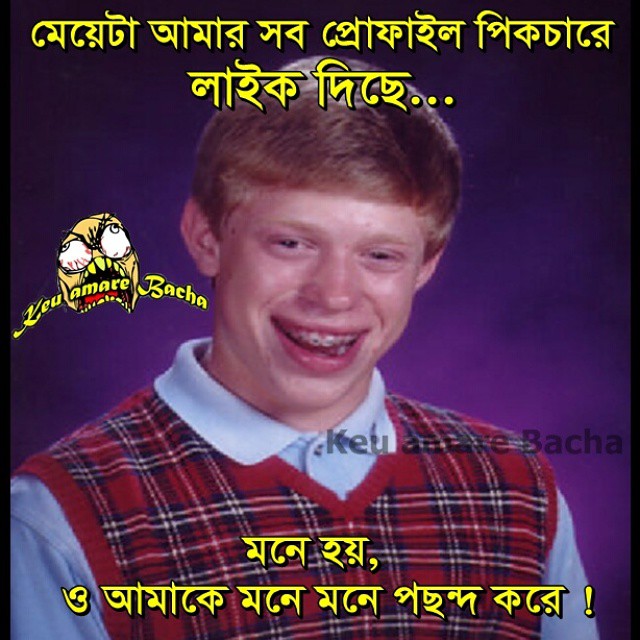
Caption: মেয়েটা আমার শোব প্রোফাইল পিকচারে লাইক দিছে...  মনে হয়, ও আমাকে মনে মনে পছন্দ করে !
Label: non-hate